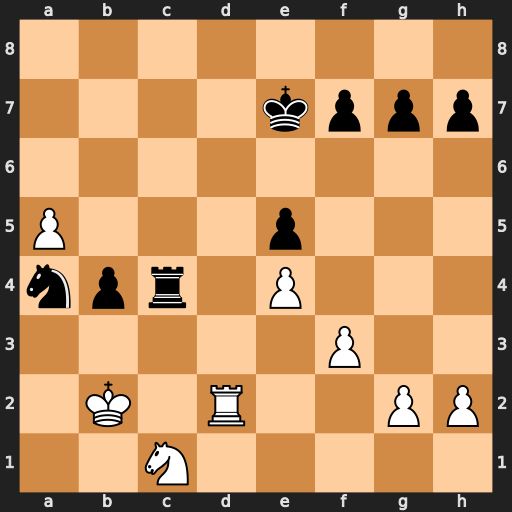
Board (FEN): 8/4kppp/8/P3p3/npr1P3/5P2/1K1R2PP/2N5
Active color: w
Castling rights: -
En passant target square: -
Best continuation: Kb3 Rxc1 Kxa4